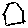
Label: hexagon